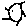
Label: sun